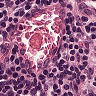
Metastatic tissue present: no